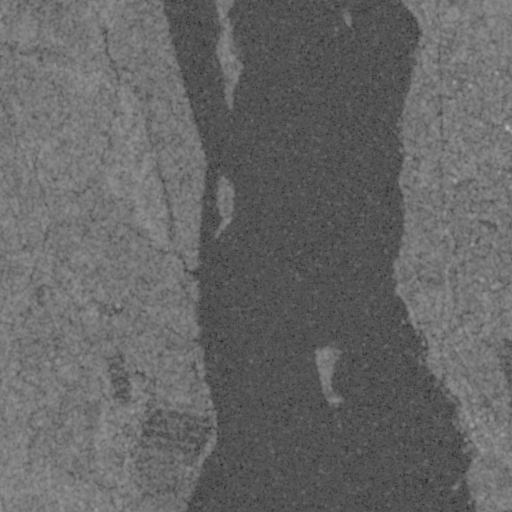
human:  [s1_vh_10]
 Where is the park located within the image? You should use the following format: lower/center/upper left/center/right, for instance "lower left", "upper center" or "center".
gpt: The park is located in the lower left of the image.
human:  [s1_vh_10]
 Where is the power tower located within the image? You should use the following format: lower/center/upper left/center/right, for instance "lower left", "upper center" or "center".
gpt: The power tower is located in the right of the image.
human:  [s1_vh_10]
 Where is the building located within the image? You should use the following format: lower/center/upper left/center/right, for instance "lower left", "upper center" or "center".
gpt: The building is located in the lower left of the image.
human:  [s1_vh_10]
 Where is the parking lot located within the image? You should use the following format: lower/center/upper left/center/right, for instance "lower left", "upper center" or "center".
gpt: There is no parking lot in the image.

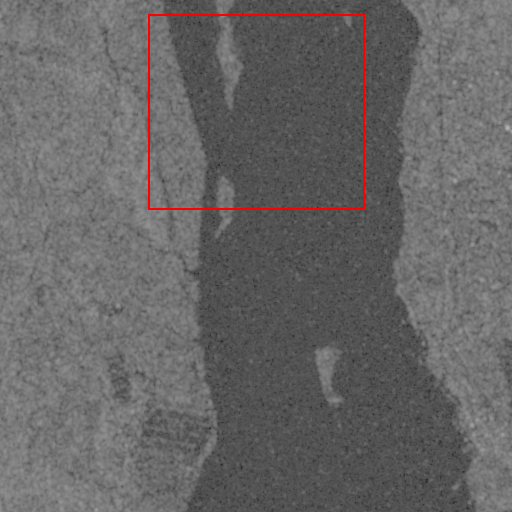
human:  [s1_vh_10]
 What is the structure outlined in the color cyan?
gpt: There is no cyan outline.
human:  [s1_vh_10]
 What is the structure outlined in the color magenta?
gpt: There is no structure outlined in magenta.